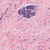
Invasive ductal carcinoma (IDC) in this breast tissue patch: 0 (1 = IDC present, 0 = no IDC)